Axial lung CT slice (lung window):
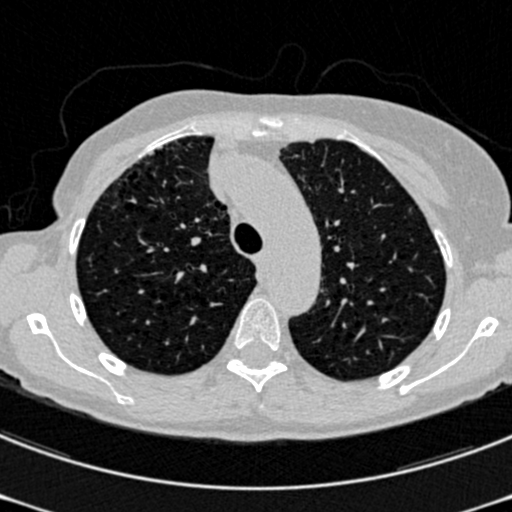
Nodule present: no